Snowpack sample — Buffalo Mountain, Silverthorne, Colorado, USA (1/25/25, 10:11 AM MST)
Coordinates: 39.6222, -106.1139
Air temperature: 22 °F
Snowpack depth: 110 cm
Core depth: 40 cm
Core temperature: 46.4 °F
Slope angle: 12°, slope face: 102°
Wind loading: high
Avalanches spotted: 0
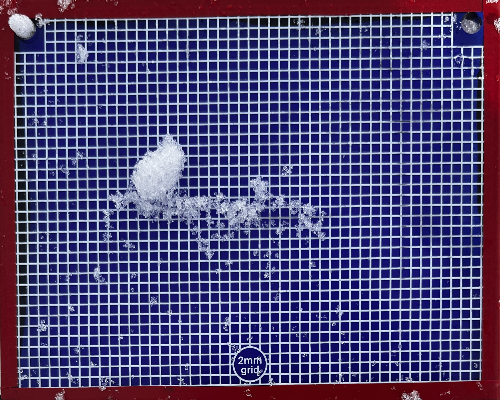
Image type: profile
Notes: No avalanches nearby, collected on the outskirts of a fire break 15 meters from the treeline, on way to Buffalo and Red Mountain